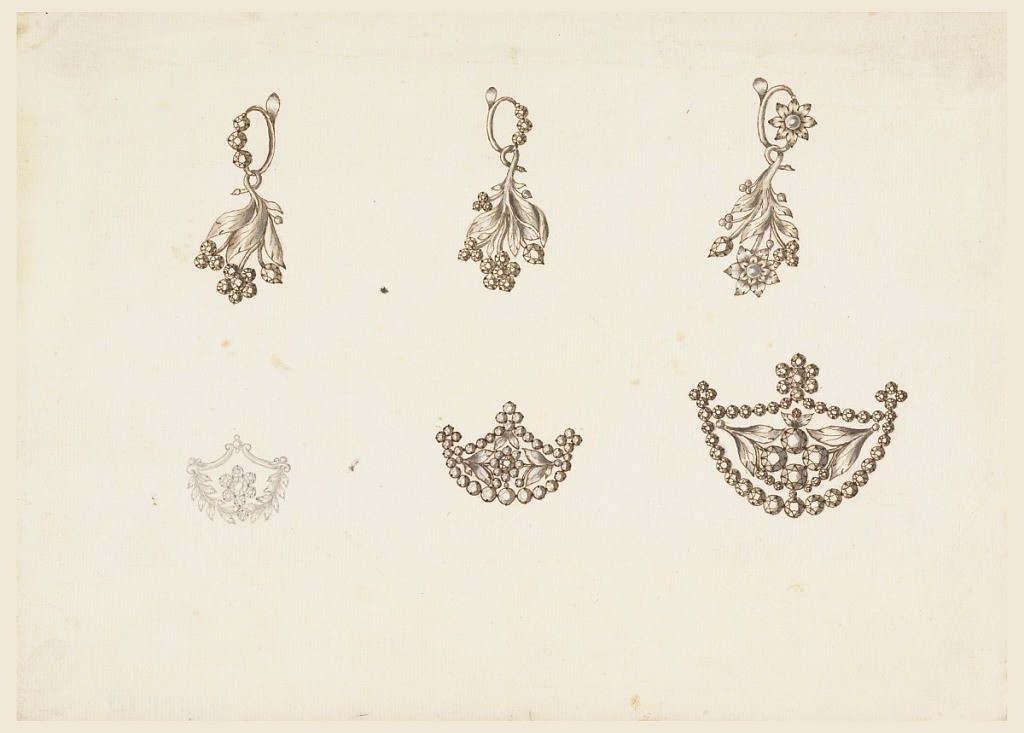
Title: Earrings and Brooches
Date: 1825–30
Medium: Pen and ink, brush and sepia, gray watercolor on paper
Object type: Drawing
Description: Above are earrings, each consisting of a ring with three stones, the one at right with a blossom, and one hanging band with stems with blossoms or buds of diamonds and leaves of metal. The brooch at left in the shape of an escutcheon, with a frame of volutes and branches, in the center a blossom of diamonds. The escutcheons of the other are framed by rows of diamonds with three groups of diamonds on top. That of the central one containing a blossom and two stems converging to it; the one at right contains to stems with diamonds and other diamonds.